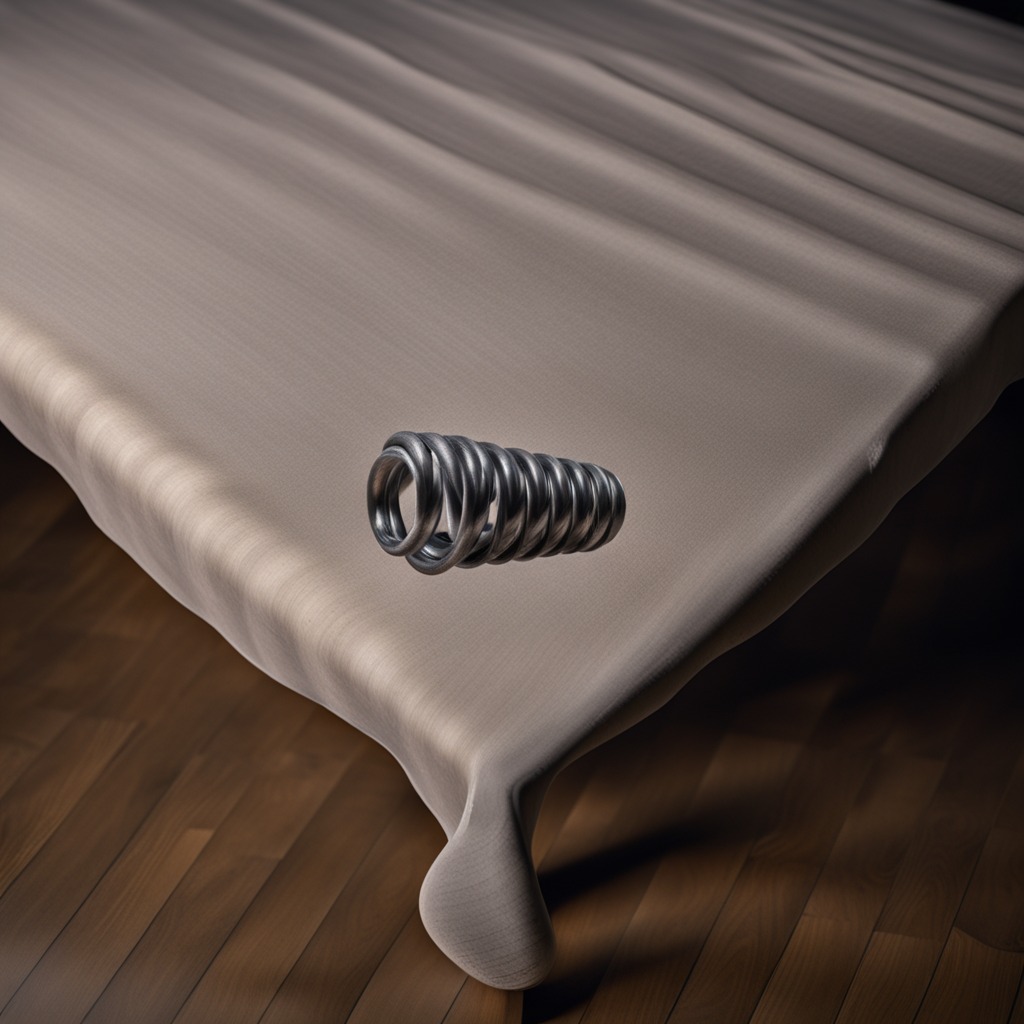
A coiled metal spring is lying on a wooden table inside a workshop at night.